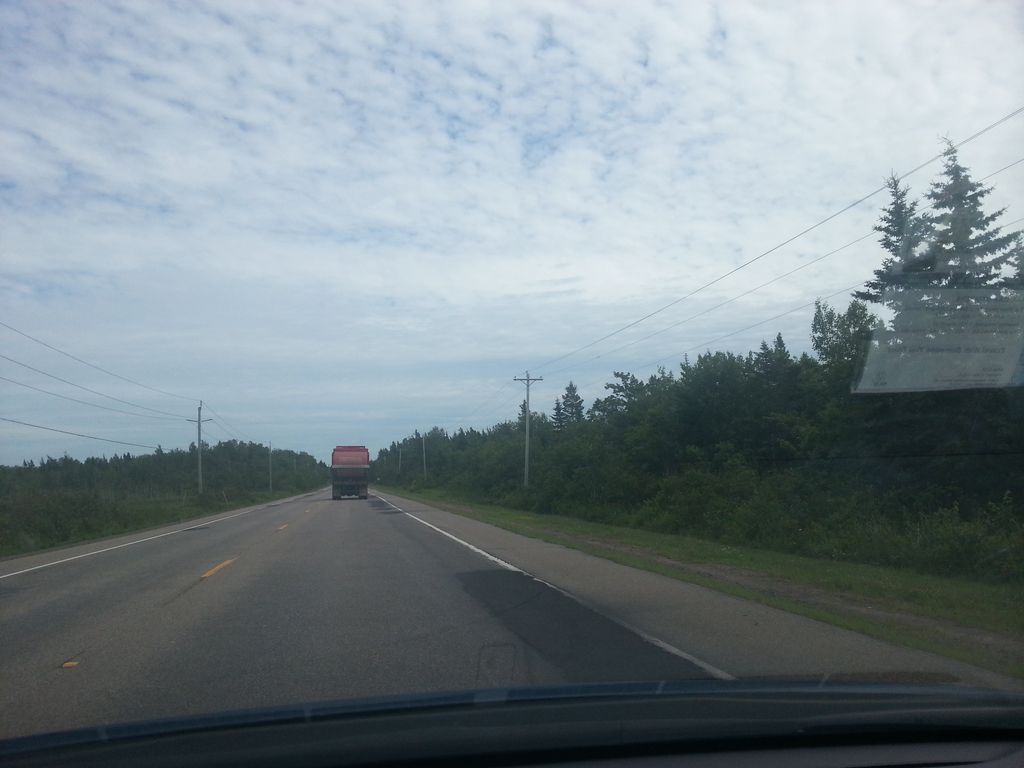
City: charlottetown